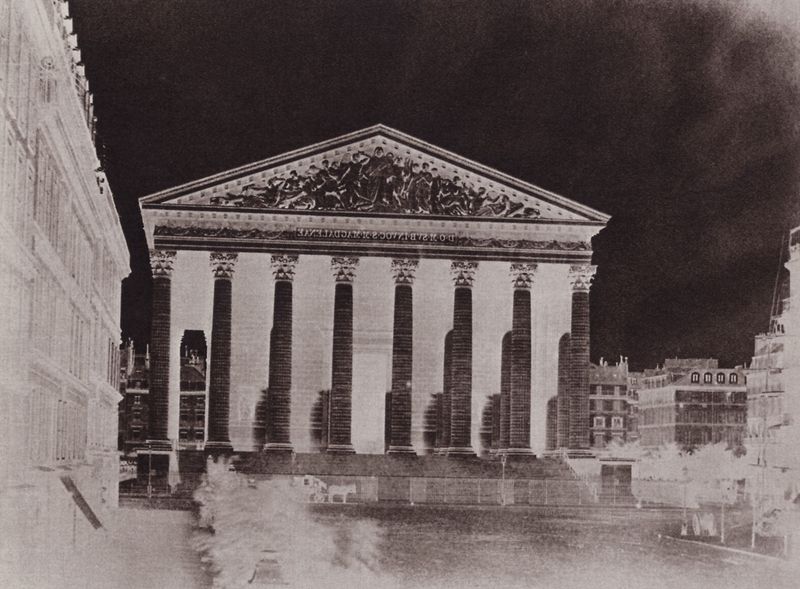
Titel: Die Rue Madeleine und Umgebung
Künstler: Hippolyte Bayard
Schlagwörter: dunkel, himmel, schatten, wasser, weiß, wolken, bäume, dreieck, fluss, menschen, see, stadt, abend, braun, grau, hell, licht, marmor, nacht, paris, pfeiler, schwarz, skizze, strasse, säule, säulen, dach, gebäude, haus, wolke, zaun, wand, architektur, mensch, sockel, stein, häuser, klassizismus, saum, oper, theater, pferd, deutschland, relief, schrift, ansicht, fahnen, fassade, moderne, giebel, kutsche, platz, figuren, querformat, treppen, plinthe, collage, surreal, halle, foto, fotografie, photographie, wände, eingang, berlin, antike, gehsteig, münchen, palast, druck, schwarzweiss, spiegelverkehrt, kopie, kapitelle, rom, kapitell, photo, fries, dreiecksgiebel, portal, römer, sims, negativ, gesims, beleuchtet, pforte, statuen, anwesen, residenz, giebelfeld, giebelfiguren, ionisch, portikus, antik, griechisch, krönung, tempel, museum, basis, korinthisch, reliefs, täuschung, schwar, römisch, kapitol, glyptothek, klassisch, gebälk, klenze, klassizistisch, gibel, anten, max, abakus, akantus, tempelfront, tympanon, königsbau, nimes, durchfahrt, vorplatz, säulenordnung, nationaltheater, säuleneingang, antentempel, giebeldach, seulen, seule, maison, wolkenkratzer, dia, freimaurer, fotograife, kapitele, flies, feldherrenhalle, scan, überbelichtet, positiv, fotogramm, photogramm, negatif, solarisation, tümpanon, neoklassizistisch, griechland, 20. jahrhundert, glypthotek, max-josephs-platz, maison carre, rese, kreuzdach, kreuzgibel, goldenes dreieck, madelaine